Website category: movie
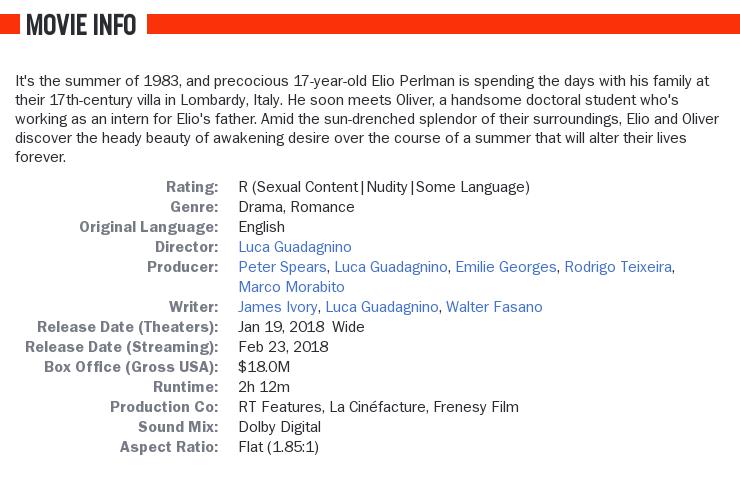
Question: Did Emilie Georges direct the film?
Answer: no

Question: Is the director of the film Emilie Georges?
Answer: no

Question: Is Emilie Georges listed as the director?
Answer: no

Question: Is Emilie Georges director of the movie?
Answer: no

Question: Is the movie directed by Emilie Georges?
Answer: no

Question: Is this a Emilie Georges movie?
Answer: no

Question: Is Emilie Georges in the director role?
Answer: no

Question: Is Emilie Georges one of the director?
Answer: no

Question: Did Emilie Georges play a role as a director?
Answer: no

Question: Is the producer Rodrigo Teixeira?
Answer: yes

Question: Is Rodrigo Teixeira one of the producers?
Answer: yes

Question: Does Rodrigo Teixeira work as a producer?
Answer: yes

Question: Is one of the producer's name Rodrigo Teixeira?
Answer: yes

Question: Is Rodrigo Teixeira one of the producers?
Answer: yes

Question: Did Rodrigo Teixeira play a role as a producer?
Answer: yes

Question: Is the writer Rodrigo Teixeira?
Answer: no

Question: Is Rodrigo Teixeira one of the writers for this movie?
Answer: no

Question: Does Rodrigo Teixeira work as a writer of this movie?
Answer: no

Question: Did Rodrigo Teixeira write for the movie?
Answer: no

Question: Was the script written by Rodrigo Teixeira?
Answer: no

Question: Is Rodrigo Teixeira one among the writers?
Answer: no

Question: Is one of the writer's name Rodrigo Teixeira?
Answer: no

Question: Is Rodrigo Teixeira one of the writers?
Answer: no

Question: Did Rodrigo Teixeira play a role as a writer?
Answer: no

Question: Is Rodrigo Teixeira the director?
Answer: no

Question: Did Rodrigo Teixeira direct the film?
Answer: no

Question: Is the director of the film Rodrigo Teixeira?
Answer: no

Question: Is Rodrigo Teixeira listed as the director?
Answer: no

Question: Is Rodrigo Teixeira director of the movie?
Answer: no

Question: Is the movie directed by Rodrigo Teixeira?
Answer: no

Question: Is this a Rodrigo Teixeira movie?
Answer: no

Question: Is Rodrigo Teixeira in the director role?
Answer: no

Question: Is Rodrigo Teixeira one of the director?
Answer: no

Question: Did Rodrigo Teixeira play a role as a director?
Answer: no

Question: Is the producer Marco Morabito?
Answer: yes

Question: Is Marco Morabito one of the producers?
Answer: yes

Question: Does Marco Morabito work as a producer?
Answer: yes

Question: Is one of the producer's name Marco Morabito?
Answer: yes

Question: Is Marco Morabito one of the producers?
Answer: yes

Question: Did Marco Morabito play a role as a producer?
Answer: yes

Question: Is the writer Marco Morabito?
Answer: no

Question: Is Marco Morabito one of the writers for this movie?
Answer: no

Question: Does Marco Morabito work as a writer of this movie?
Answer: no

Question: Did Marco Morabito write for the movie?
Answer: no

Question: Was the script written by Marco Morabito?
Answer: no

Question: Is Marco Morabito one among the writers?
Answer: no

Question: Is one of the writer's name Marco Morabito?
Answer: no

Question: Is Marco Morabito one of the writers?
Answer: no

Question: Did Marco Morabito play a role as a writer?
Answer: no

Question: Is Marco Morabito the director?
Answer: no

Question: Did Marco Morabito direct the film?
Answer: no

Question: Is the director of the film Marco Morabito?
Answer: no

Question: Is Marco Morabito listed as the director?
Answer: no

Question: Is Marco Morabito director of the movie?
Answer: no

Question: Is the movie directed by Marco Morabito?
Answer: no

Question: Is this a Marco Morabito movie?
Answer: no

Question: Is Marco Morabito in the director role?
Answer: no

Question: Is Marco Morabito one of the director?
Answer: no

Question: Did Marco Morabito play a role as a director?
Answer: no

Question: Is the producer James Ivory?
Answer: no

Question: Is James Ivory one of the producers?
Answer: no

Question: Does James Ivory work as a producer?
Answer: no

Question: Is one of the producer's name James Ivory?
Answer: no

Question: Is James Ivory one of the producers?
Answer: no